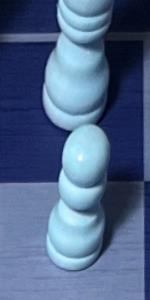
Label: Pawn_White